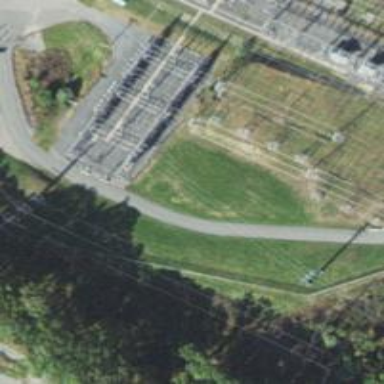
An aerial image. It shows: Switch used for power control.